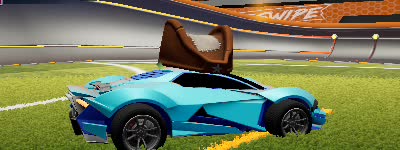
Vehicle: werewolf